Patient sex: F
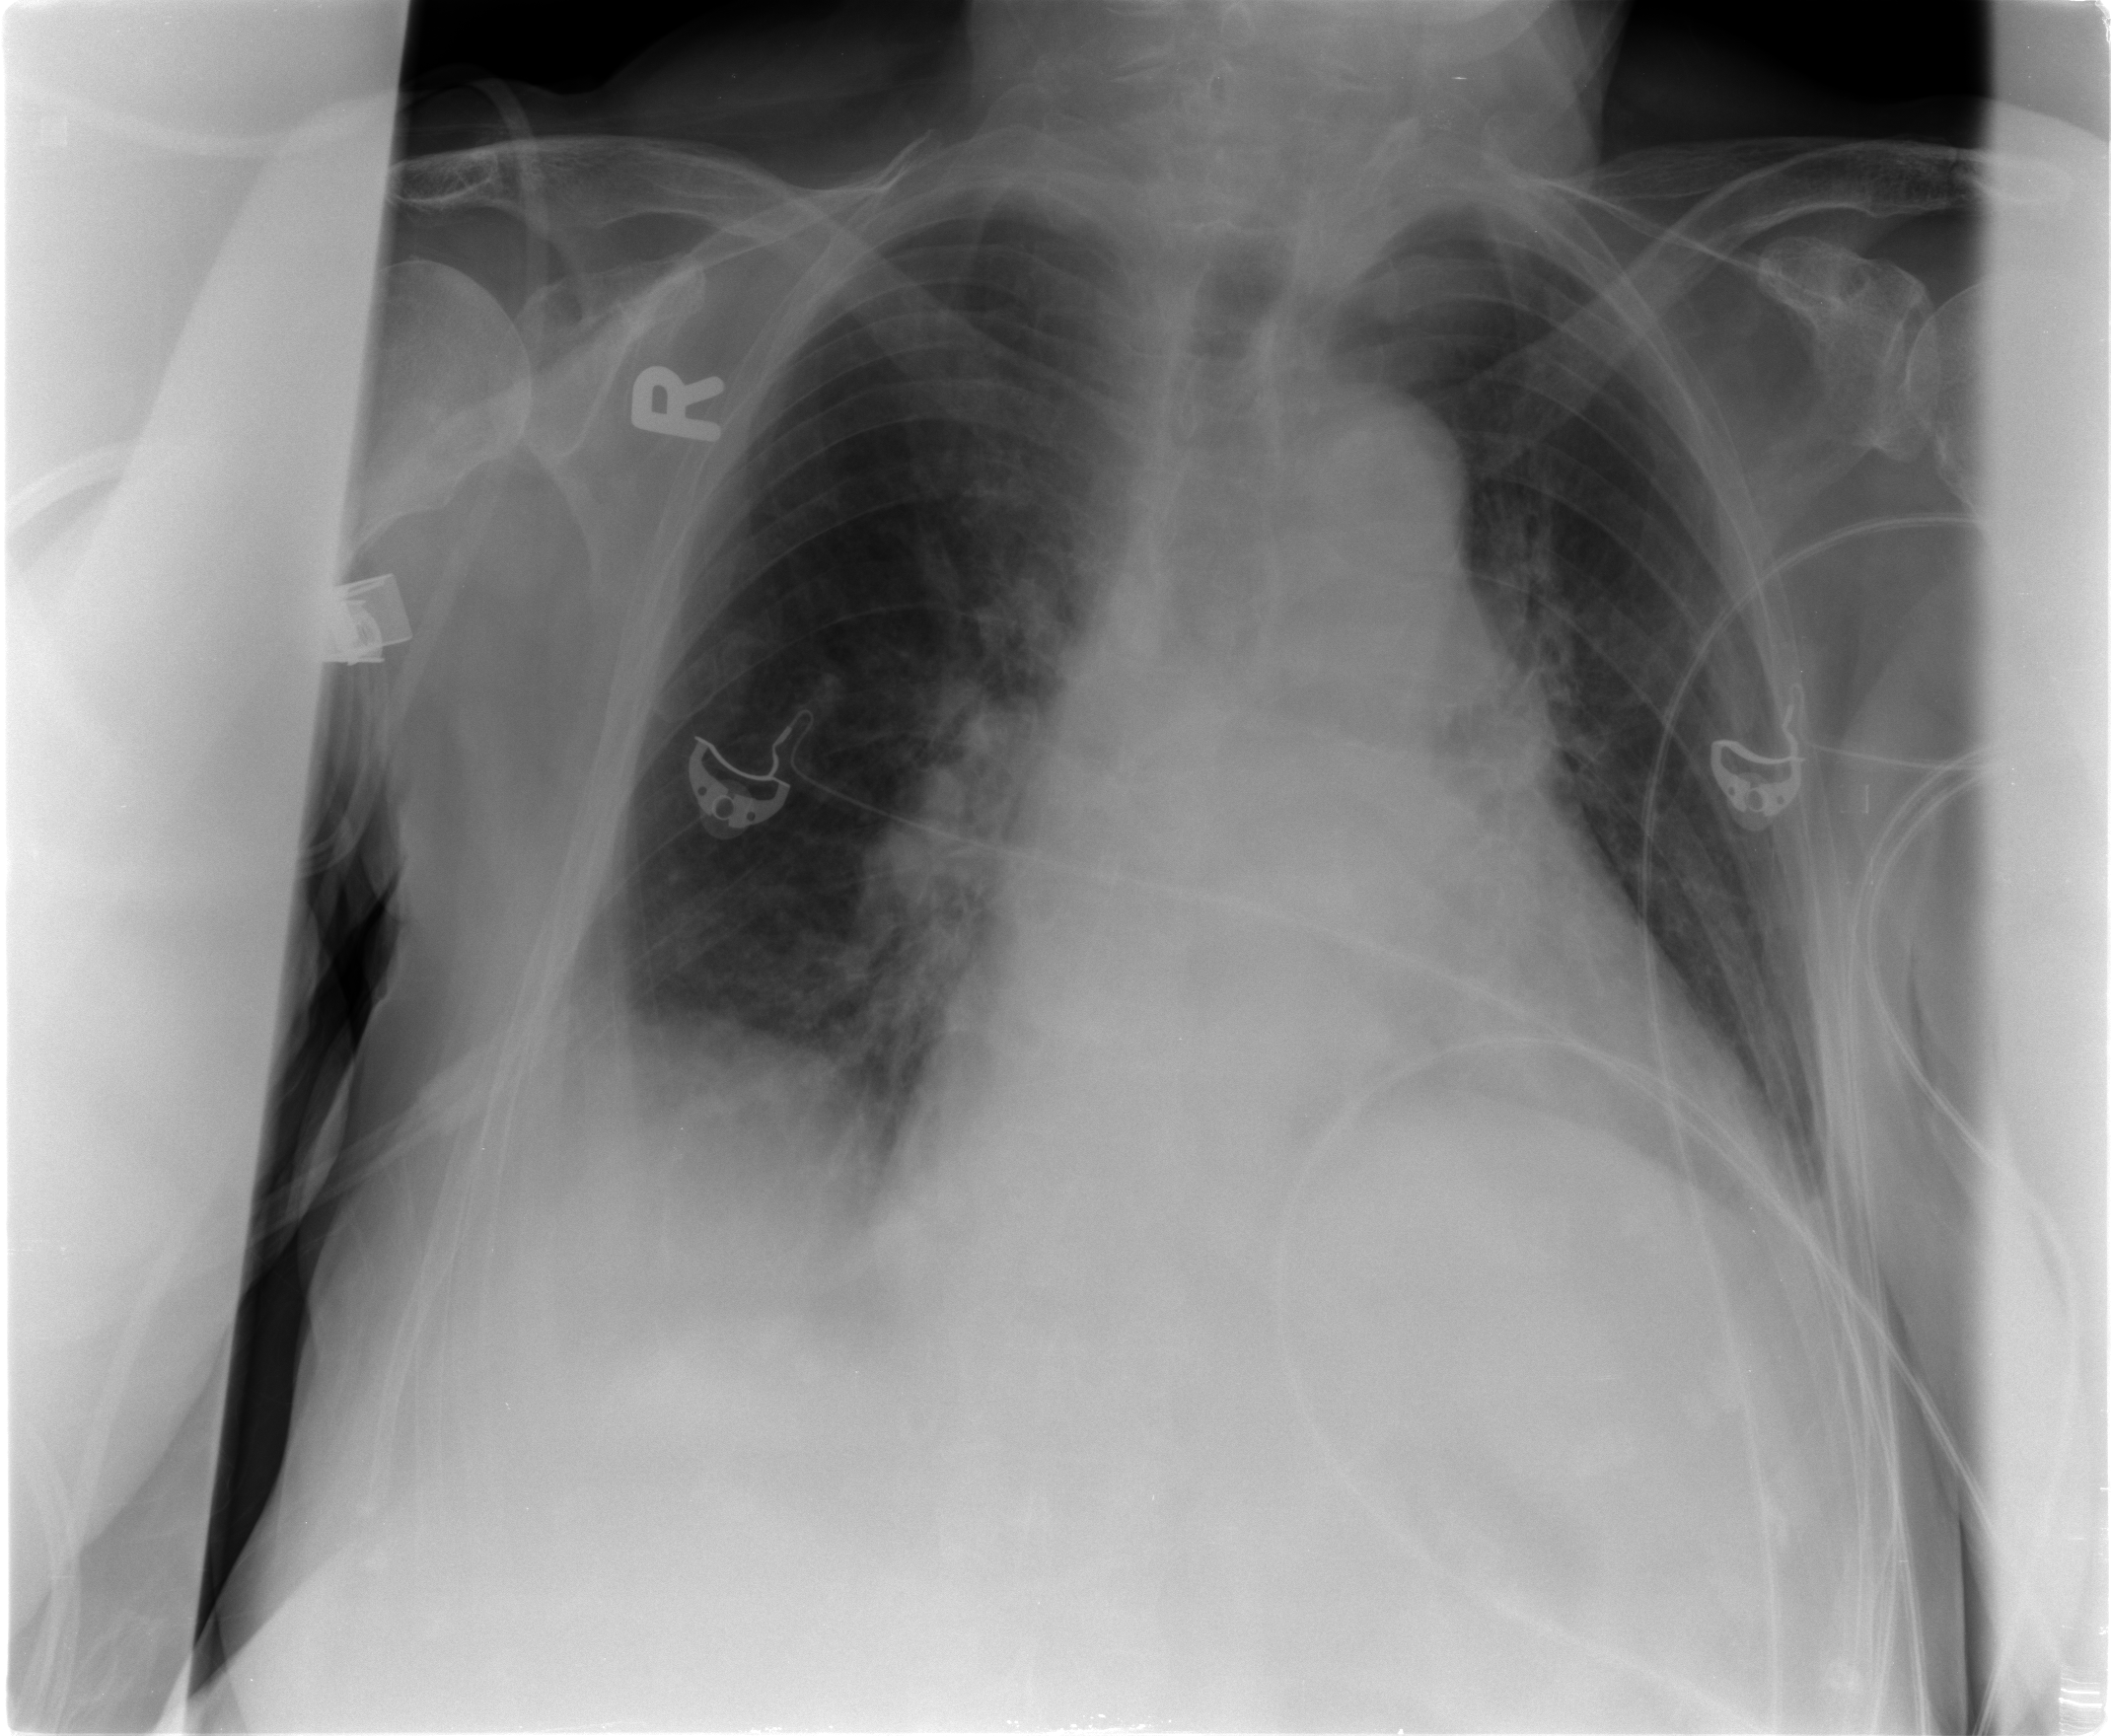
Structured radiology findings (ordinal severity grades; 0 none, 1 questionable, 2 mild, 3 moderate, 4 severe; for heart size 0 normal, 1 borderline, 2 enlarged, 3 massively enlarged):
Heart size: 2
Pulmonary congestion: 2
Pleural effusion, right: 1
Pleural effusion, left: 0
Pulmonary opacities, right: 1
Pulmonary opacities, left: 0
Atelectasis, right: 2
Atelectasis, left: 2